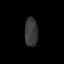
Tissue: lung
Cell type: Epithelial cells
Senescence score: 0.1843
Nuclear area (px): 373
Mean DAPI intensity: 55.786